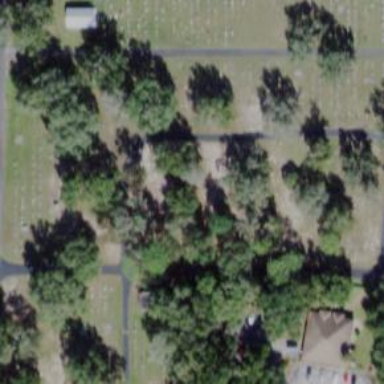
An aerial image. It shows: Cemetery.